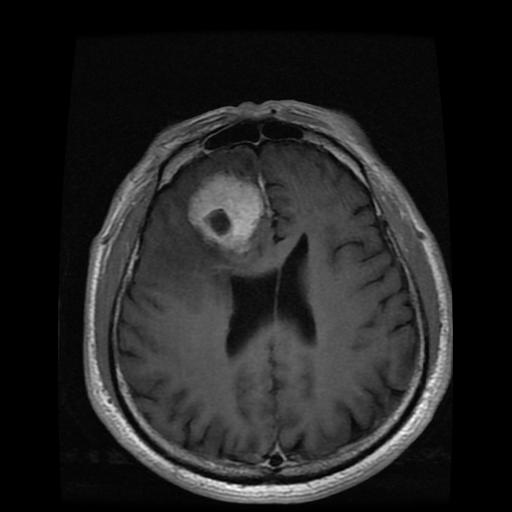
Label: meningioma